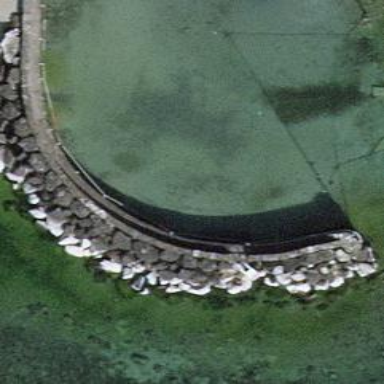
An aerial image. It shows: Man-made pier.